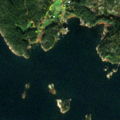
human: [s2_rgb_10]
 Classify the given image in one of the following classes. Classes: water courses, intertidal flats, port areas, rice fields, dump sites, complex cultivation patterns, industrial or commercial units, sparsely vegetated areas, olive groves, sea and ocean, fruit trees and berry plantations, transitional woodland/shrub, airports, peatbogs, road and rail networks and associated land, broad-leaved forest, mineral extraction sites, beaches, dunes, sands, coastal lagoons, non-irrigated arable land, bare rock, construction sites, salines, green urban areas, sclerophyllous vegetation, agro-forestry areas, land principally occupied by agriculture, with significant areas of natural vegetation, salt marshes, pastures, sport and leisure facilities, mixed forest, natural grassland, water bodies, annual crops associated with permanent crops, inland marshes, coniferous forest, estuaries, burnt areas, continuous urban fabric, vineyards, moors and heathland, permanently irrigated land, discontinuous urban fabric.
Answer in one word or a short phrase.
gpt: coniferous forest, mixed forest, sea and ocean